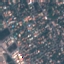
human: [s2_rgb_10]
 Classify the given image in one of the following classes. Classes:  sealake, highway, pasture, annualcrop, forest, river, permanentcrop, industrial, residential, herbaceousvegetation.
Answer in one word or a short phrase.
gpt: Residential